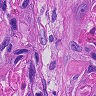
Metastatic tissue present: yes